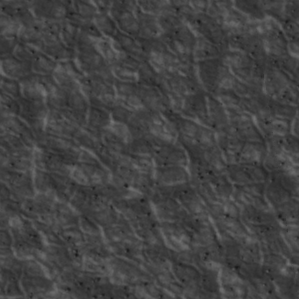
Label: non_frost